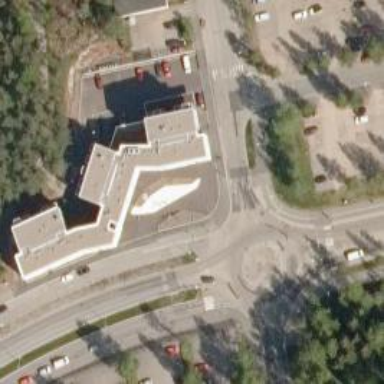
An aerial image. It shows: Secondary road with asphalt surface leading to roundabout.